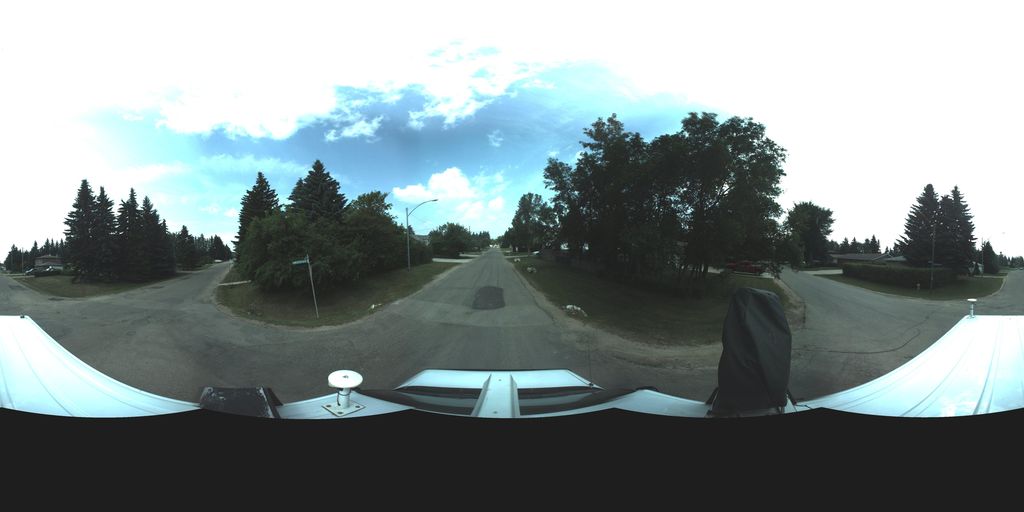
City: saskatoon